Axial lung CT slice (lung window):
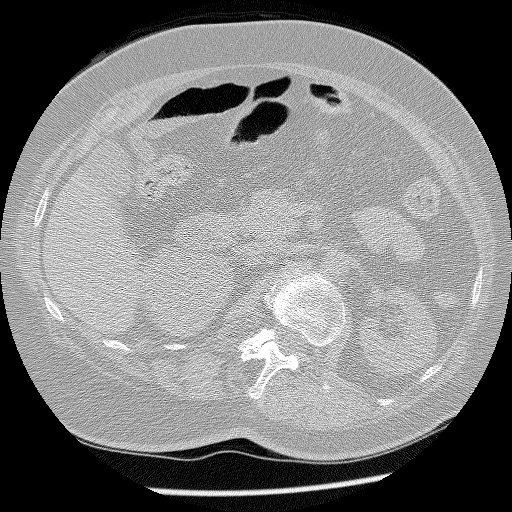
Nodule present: no